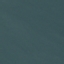
Land use / land cover: SeaLake